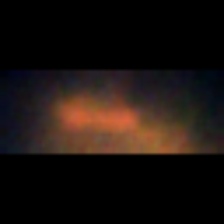
Taxon: Unknown_detritus
Group: Unknown